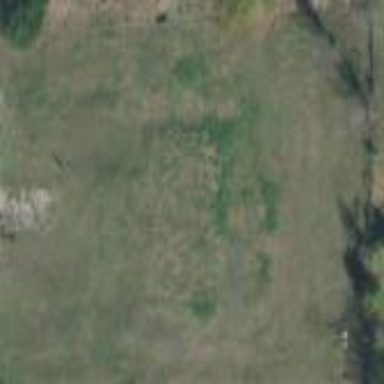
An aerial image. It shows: Grassy plot in green zone.